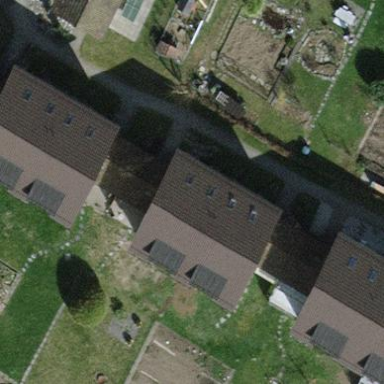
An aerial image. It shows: Terrace building.